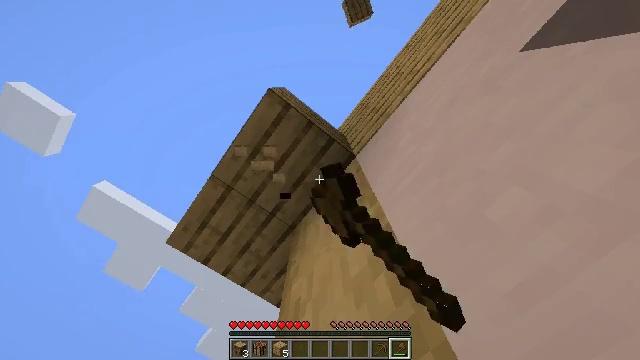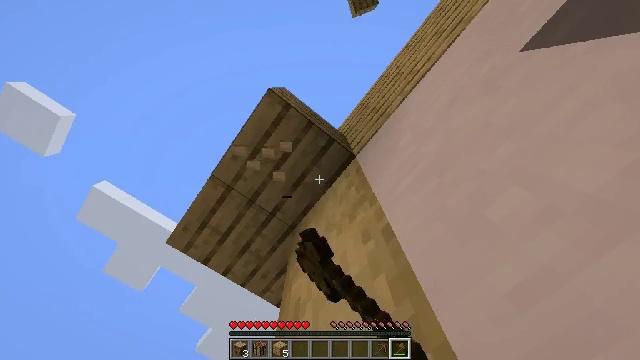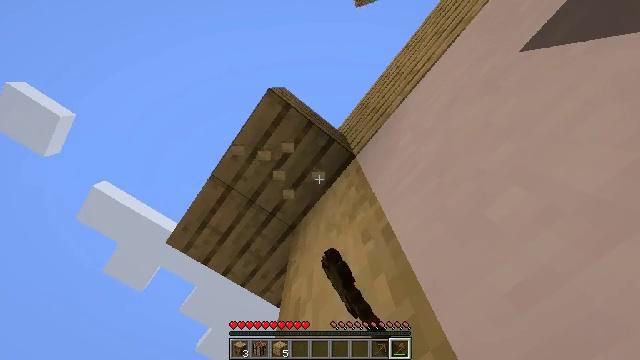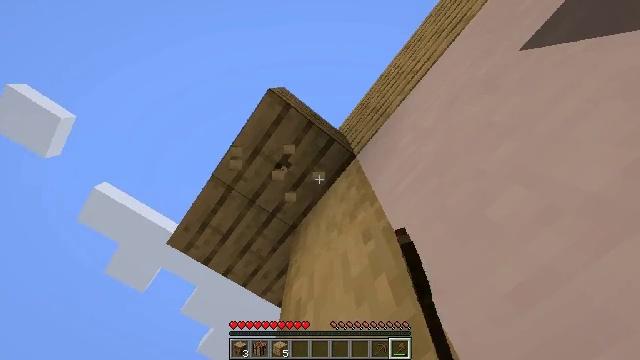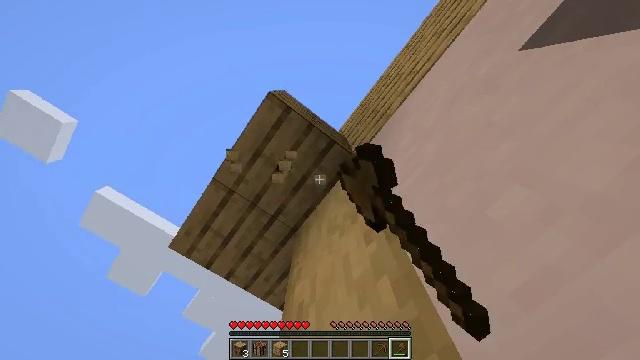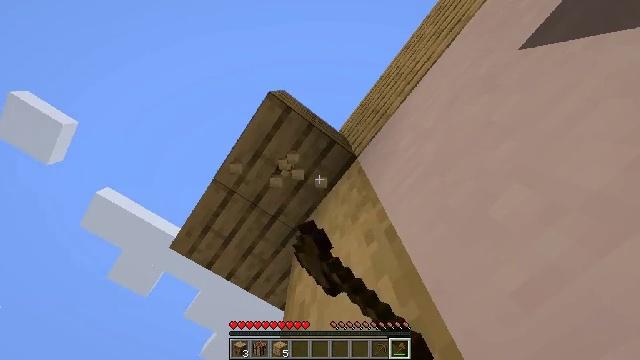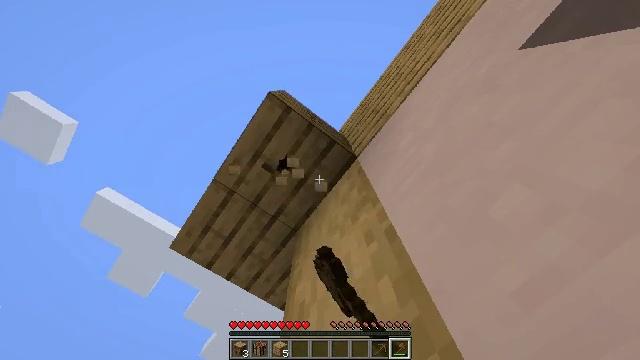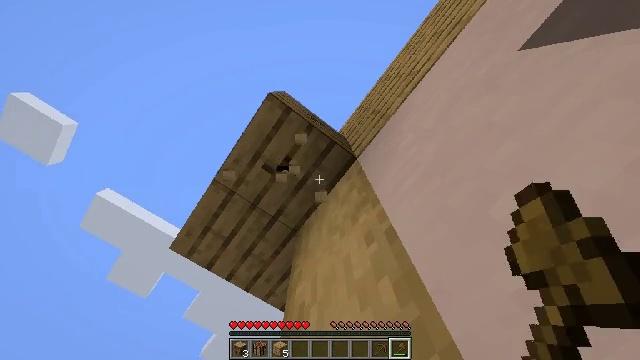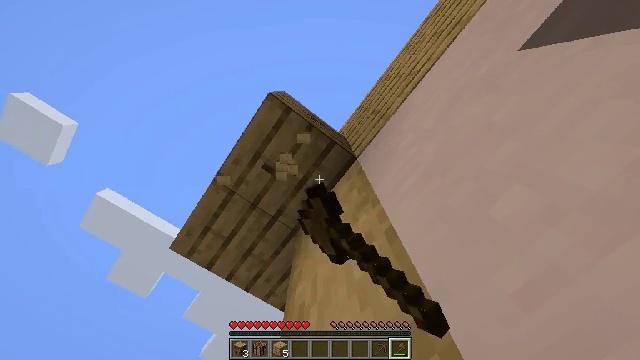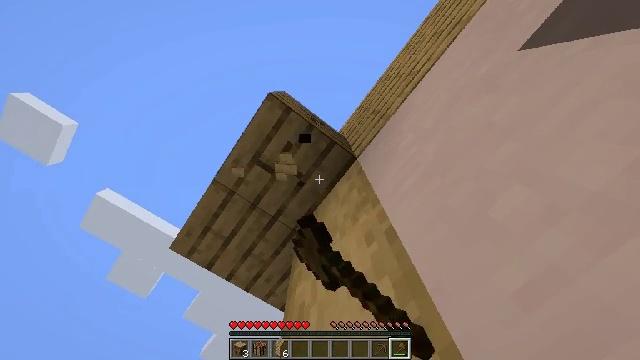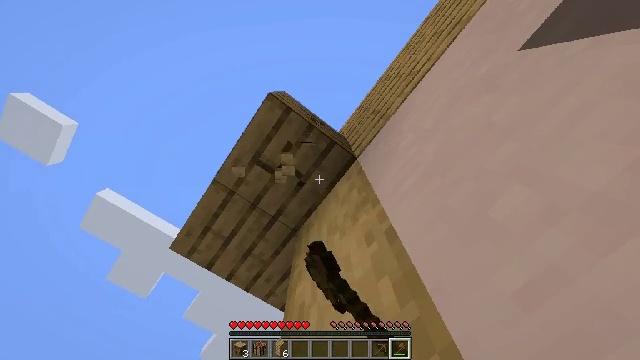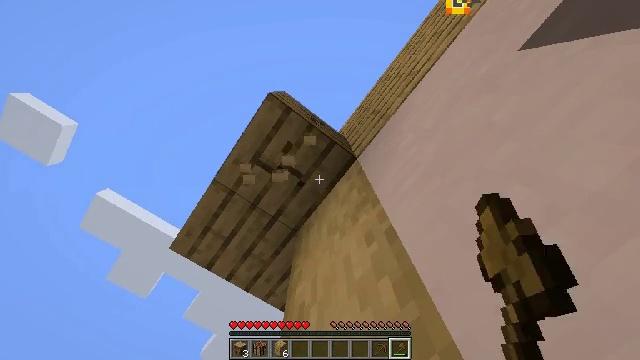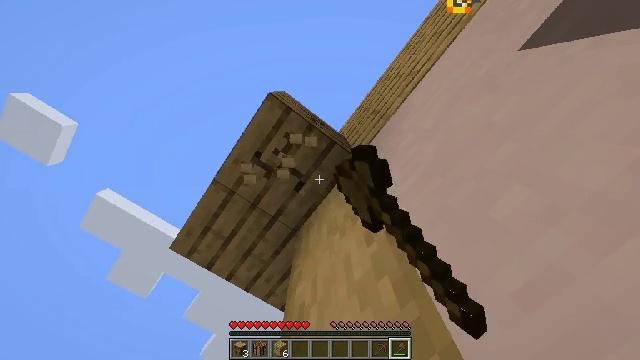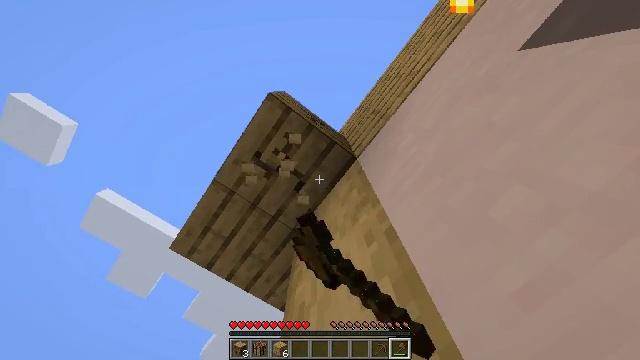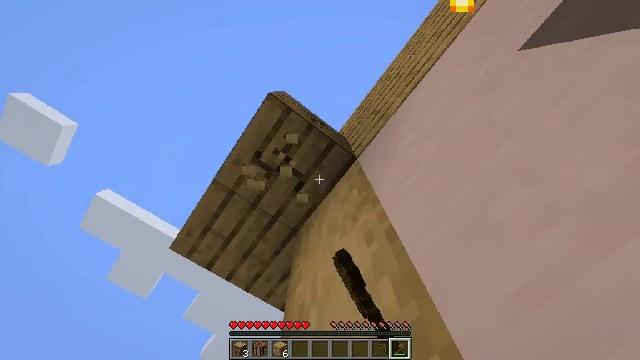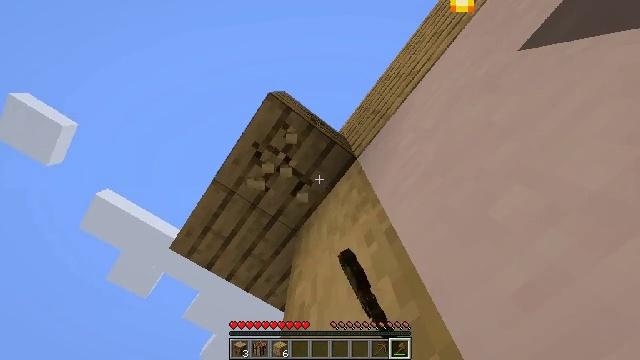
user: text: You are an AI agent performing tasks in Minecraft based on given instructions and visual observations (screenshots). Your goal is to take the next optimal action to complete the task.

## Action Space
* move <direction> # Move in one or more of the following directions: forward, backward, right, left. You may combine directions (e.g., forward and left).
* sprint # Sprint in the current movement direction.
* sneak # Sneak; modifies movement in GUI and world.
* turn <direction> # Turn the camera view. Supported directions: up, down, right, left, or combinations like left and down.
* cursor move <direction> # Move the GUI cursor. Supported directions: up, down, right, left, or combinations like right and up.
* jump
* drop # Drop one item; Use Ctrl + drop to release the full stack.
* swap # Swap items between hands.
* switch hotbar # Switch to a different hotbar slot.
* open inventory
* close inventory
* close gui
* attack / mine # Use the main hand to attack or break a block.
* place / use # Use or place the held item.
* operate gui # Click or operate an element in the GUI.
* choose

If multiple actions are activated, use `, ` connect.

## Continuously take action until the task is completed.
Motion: motion action
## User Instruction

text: Gather some oak planks.
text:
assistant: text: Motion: attack / mine
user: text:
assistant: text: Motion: attack / mine
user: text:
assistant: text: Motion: attack / mine
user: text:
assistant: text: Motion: attack / mine
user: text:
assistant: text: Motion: attack / mine
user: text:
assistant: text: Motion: attack / mine
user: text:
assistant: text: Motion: attack / mine
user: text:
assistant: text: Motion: attack / mine
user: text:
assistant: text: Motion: attack / mine
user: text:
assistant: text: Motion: attack / mine
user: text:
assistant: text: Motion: attack / mine
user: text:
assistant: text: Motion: attack / mine
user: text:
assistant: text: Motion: attack / mine
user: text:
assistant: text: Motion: attack / mine
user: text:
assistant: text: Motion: attack / mine
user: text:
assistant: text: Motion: attack / mine
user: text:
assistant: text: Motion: attack / mine
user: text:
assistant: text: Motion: attack / mine
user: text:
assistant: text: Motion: attack / mine
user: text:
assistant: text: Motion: attack / mine
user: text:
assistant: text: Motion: attack / mine
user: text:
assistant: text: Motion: attack / mine
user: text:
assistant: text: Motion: attack / mine
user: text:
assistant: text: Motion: attack / mine
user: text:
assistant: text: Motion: attack / mine
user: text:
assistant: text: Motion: attack / mine
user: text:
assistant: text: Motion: attack / mine
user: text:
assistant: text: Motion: attack / mine
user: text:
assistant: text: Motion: attack / mine
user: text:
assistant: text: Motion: attack / mine